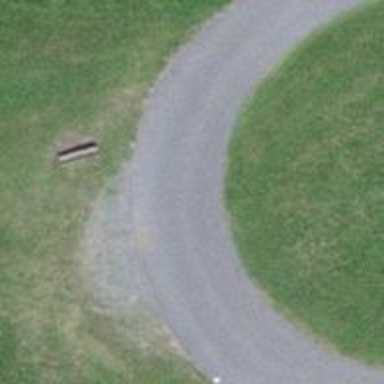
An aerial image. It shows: Bench for seating.